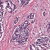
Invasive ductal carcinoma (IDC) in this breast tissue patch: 1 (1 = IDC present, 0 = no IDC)